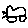
Label: car